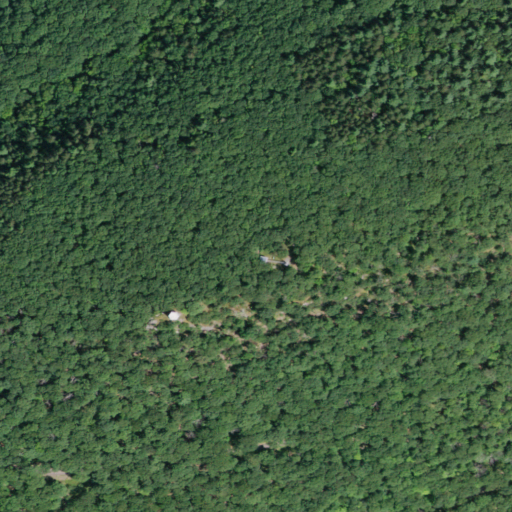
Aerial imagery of mountain in New York named Tonshi Mountain containing deciduous forest, open development, mixed forest, and evergreen forest